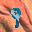
Label: 9